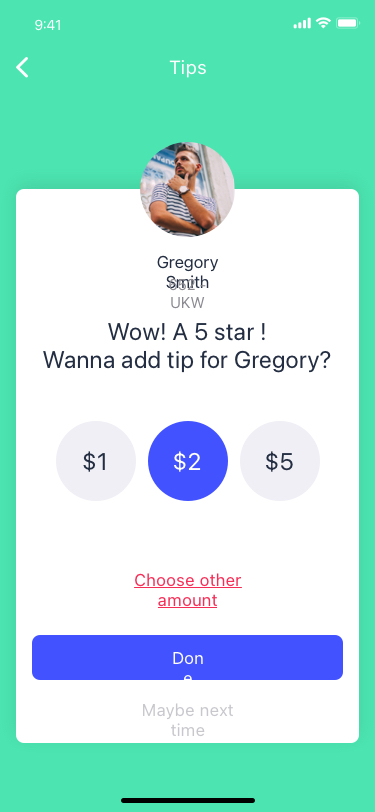
Text in this UI design:
Done
Wow! A 5 star !
Wanna add tip for Gregory?
Gregory Smith
652 - UKW
Tips
Maybe next time
Choose other amount
$2
$5
$1